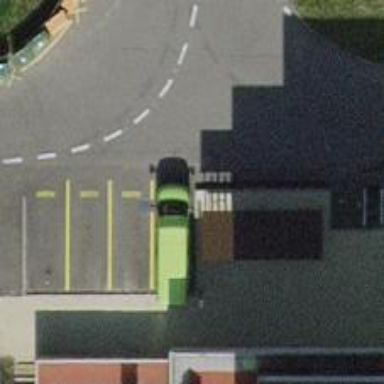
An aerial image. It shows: Driveway with asphalt surface. There is designated cycle lane on the left side of the road.